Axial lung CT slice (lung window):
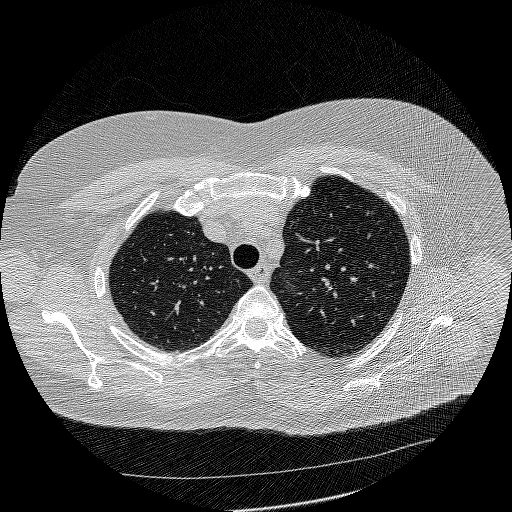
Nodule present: no